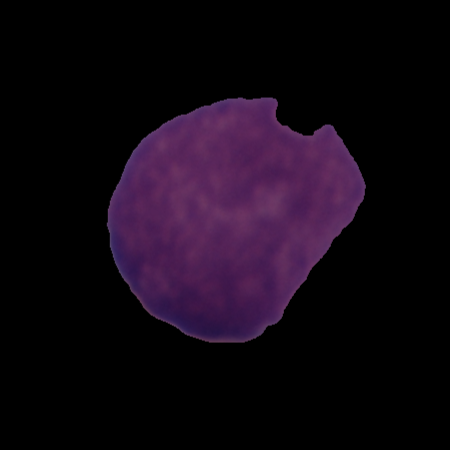
Label: cancer